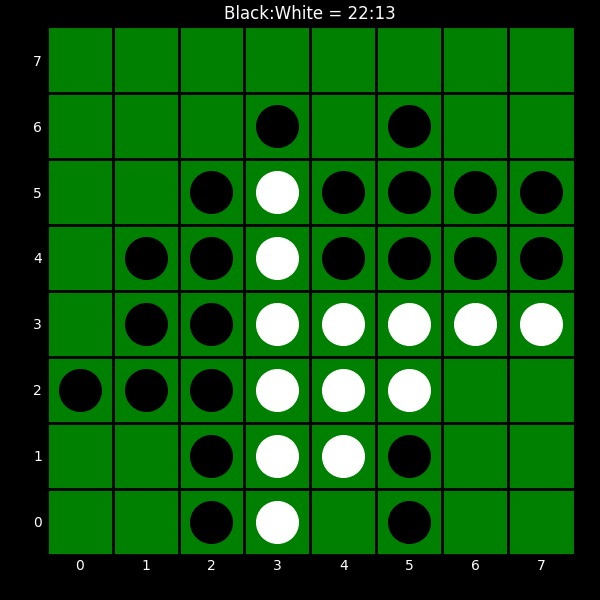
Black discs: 22
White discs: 13